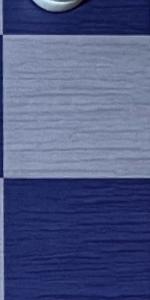
Label: Empty